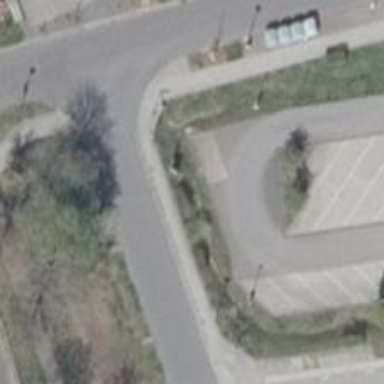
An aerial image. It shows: Asphalt parking aisle road for service vehicles.